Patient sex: F
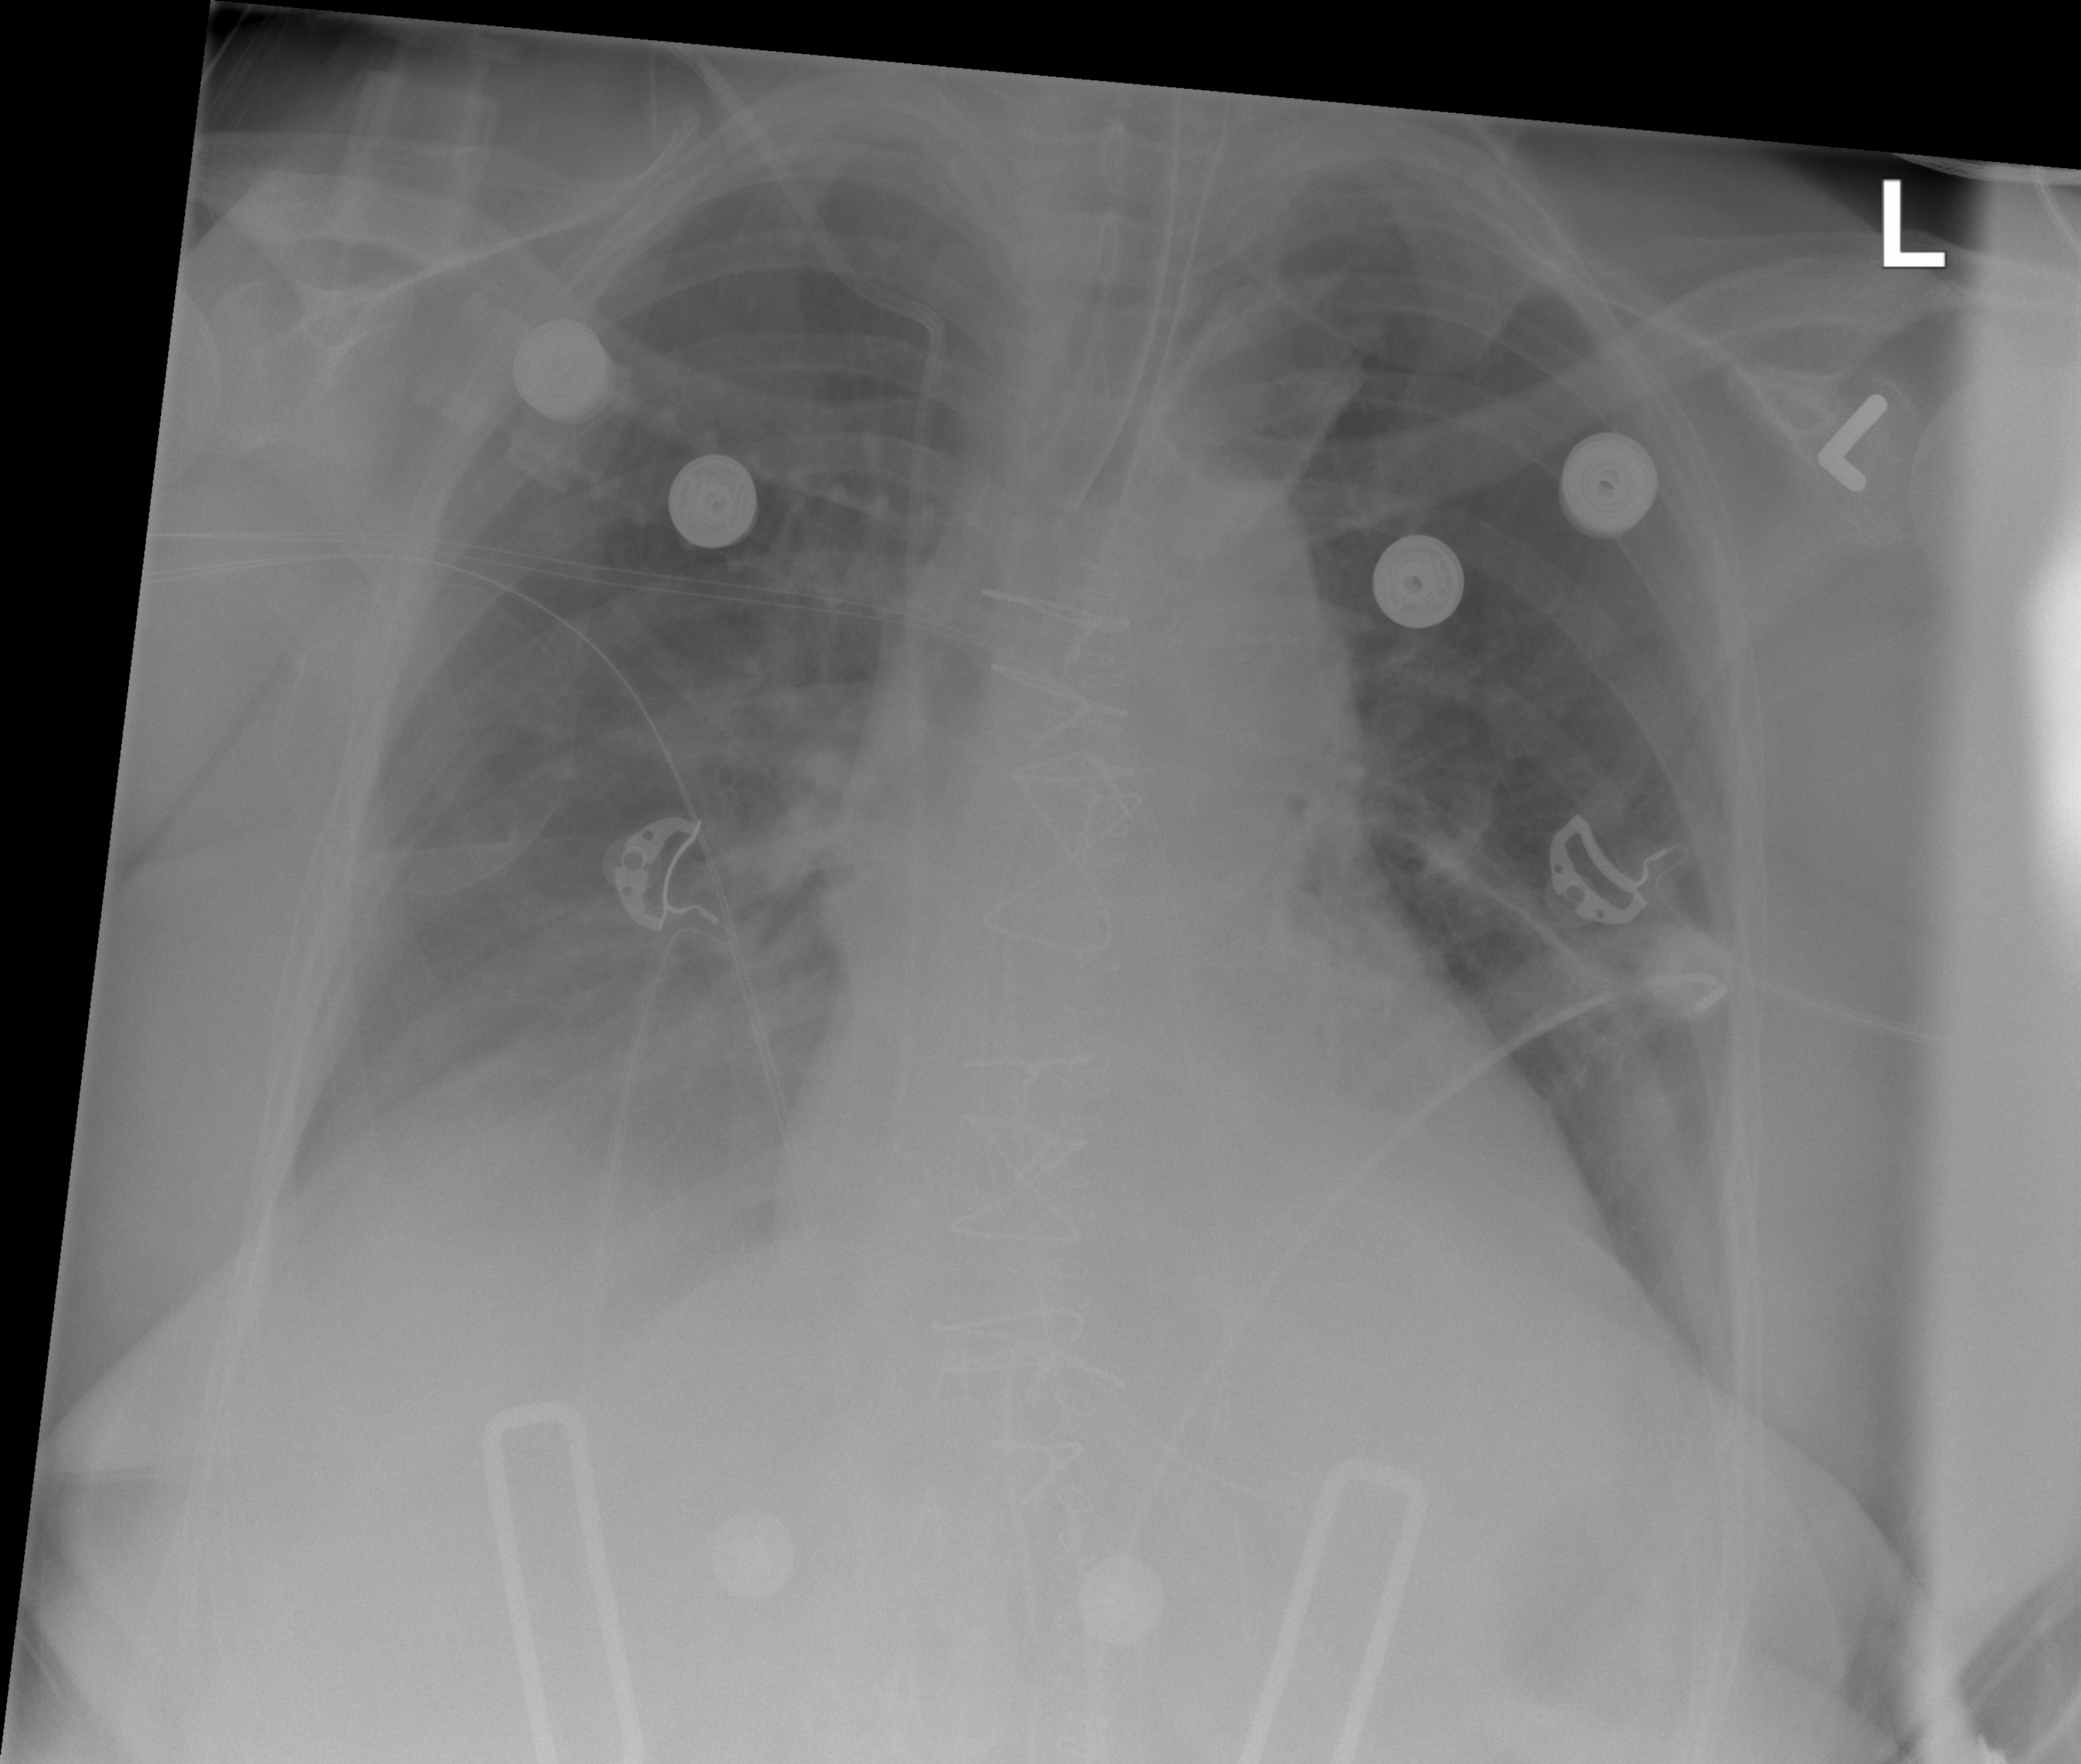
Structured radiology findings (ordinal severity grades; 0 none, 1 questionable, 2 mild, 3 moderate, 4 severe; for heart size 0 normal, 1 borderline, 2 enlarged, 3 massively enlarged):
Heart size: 2
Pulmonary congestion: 2
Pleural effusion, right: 2
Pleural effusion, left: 1
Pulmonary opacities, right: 1
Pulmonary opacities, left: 1
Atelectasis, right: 2
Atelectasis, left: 0